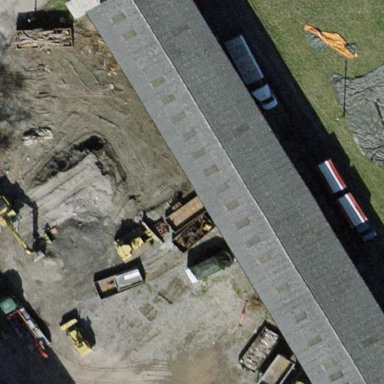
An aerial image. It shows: Building with hipped roof.